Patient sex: M
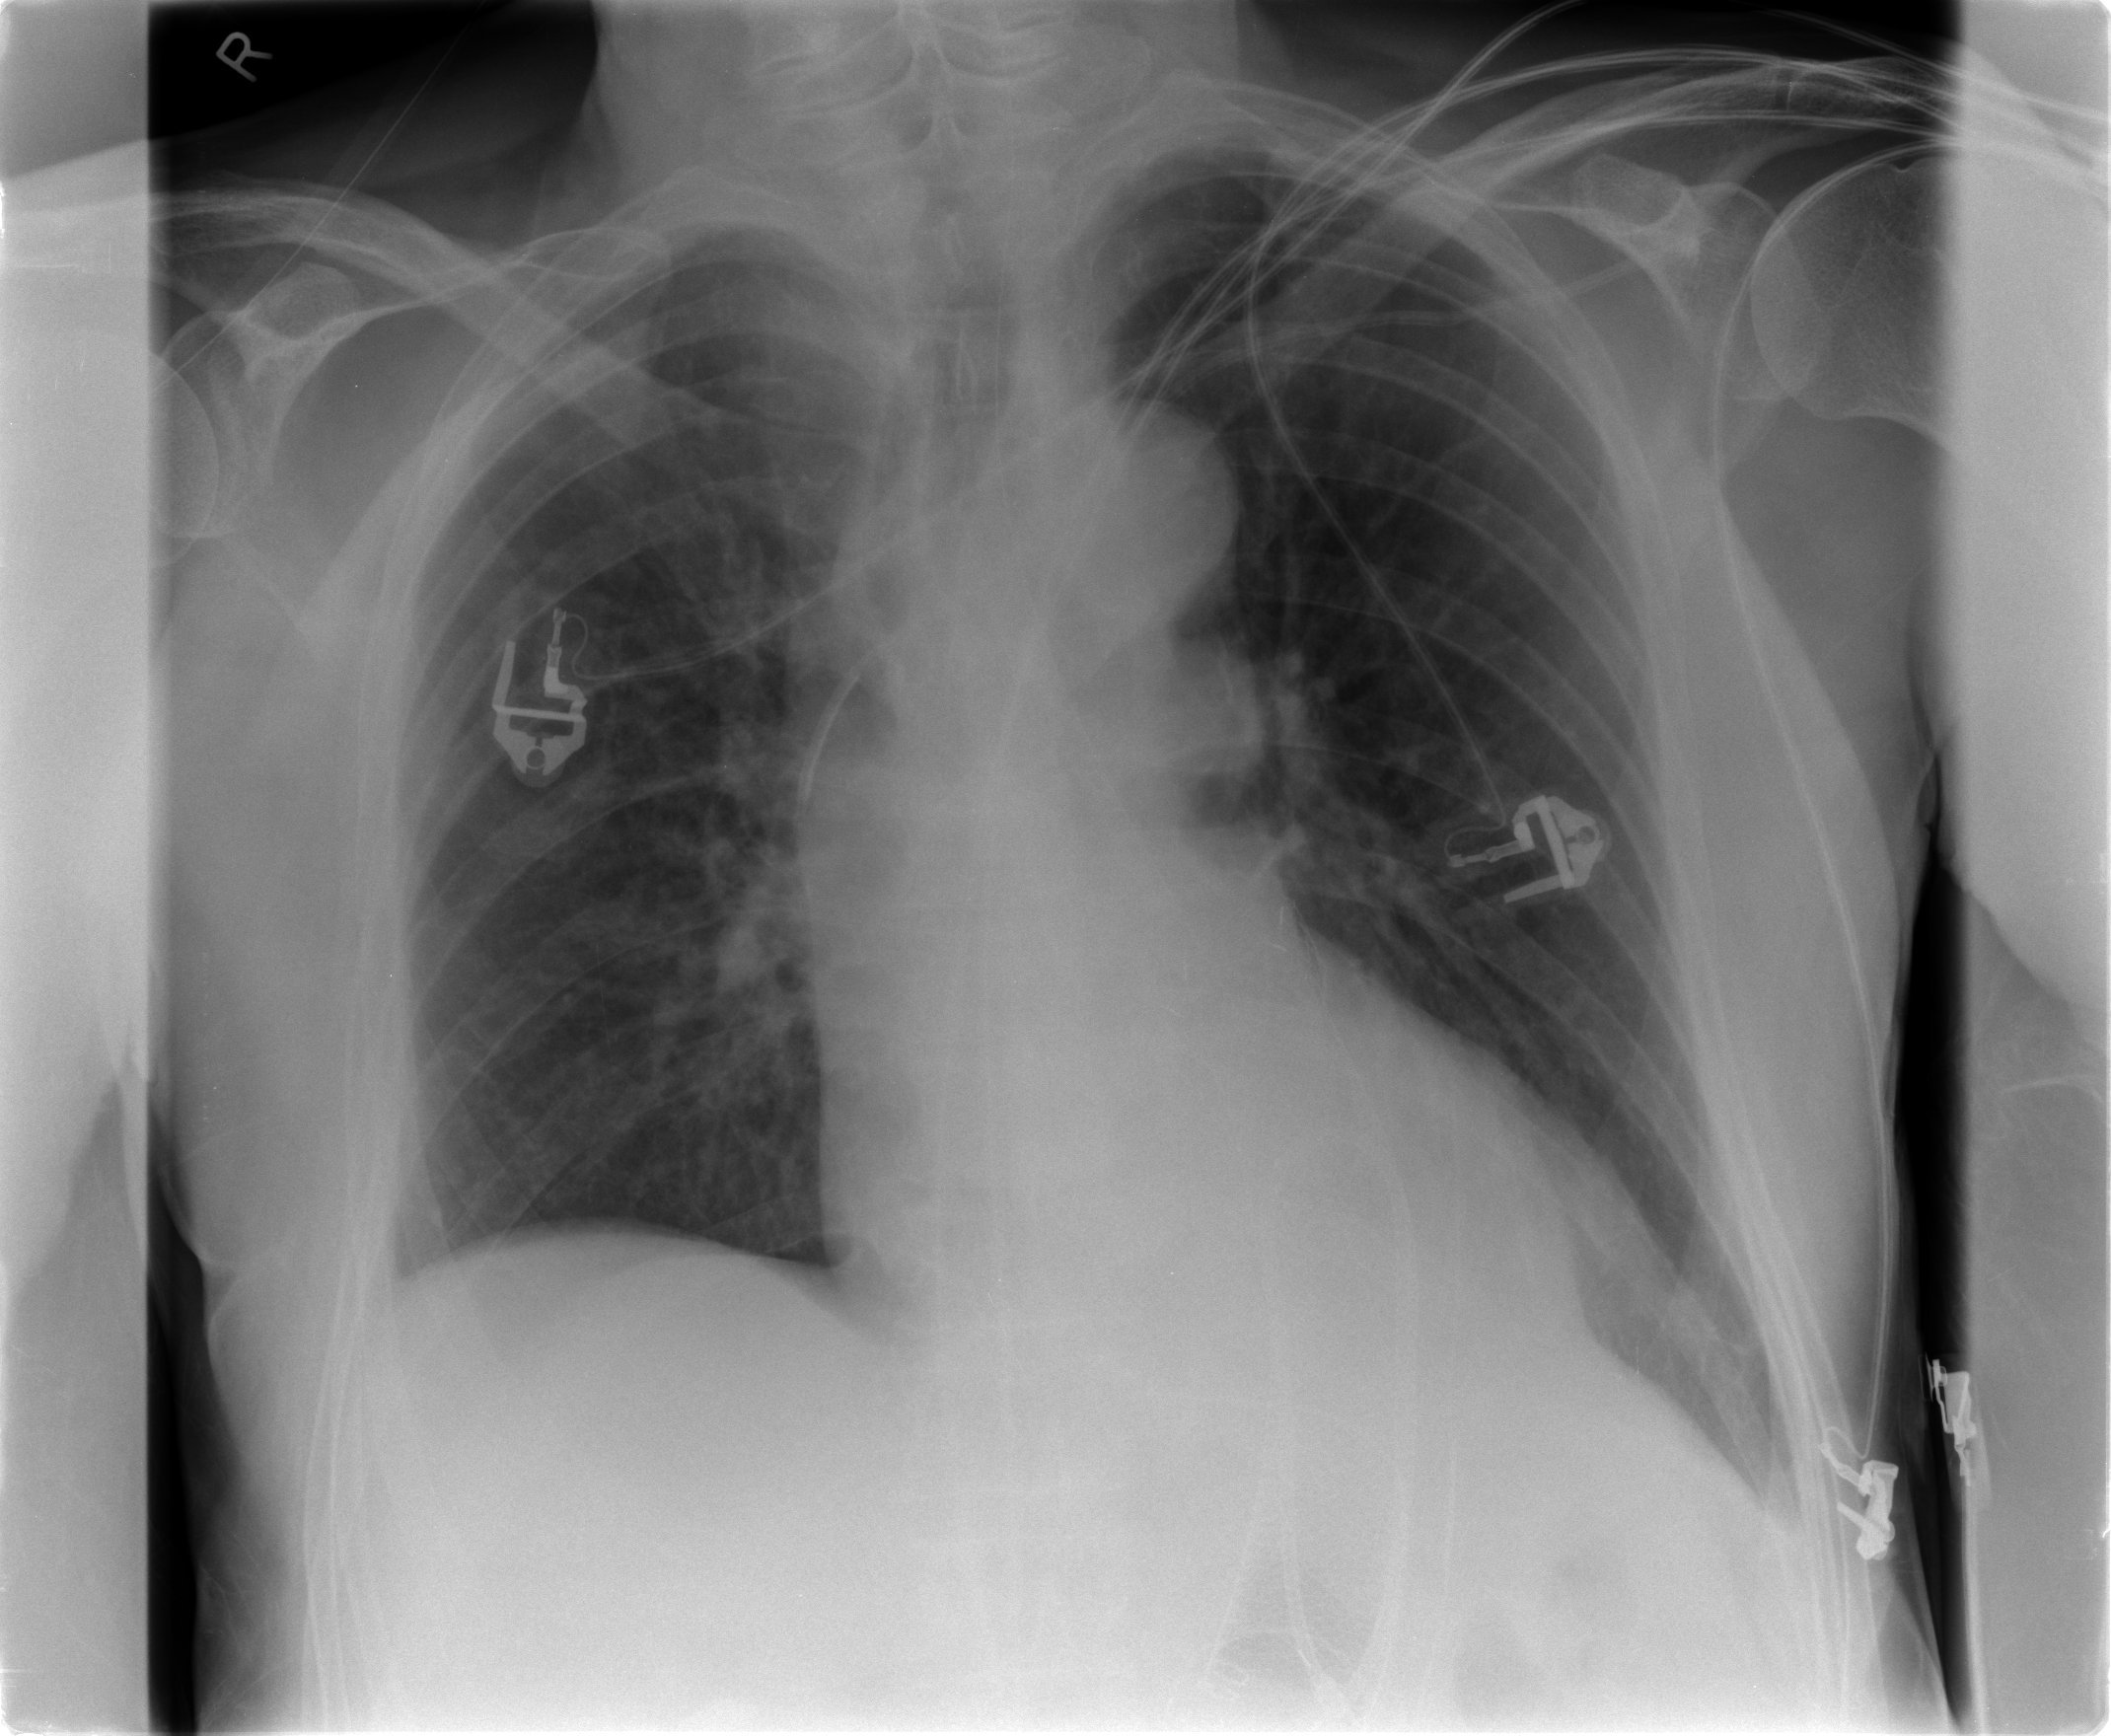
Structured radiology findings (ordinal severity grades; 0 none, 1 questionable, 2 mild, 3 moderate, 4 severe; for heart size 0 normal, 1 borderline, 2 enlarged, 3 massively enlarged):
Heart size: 1
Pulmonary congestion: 2
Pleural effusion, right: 1
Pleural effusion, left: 1
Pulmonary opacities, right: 0
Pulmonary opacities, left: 0
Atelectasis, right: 0
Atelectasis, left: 0